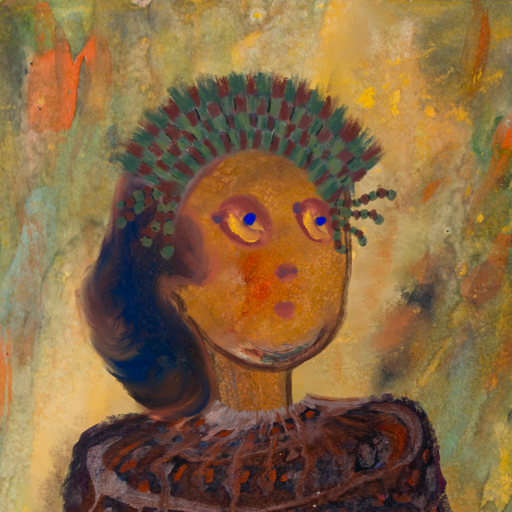
Background: Comrade, Head And Neck Side: Pipe, Face Side: Mother_And_Son_Son, Bust: Hypocrite, Hair Side: Mother_And_Son_Son, Head Accessory: After_Raid_Crown, Second Necklace: Blank, Necklace: Blank, Baby: Blank